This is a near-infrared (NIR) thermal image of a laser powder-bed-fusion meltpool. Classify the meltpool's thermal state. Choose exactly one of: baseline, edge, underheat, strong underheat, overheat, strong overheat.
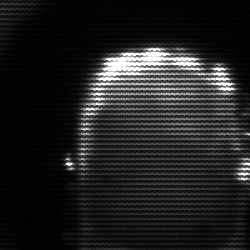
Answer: baseline